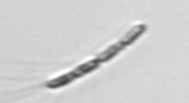
Label: Chaetoceros_subtilis